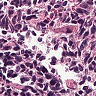
Metastatic tissue present: no